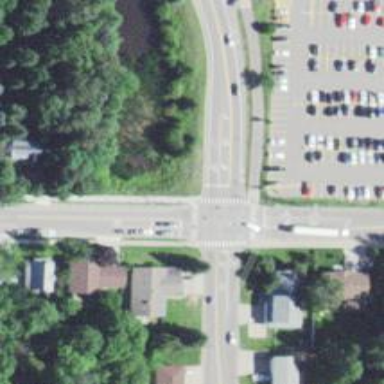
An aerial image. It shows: Crossing on the road.